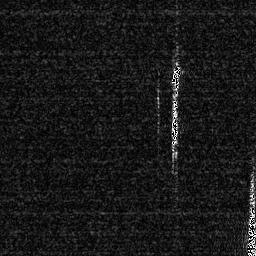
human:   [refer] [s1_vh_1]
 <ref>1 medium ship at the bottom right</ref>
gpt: <box>[[94, 74, 99, 99, 0]]</box>